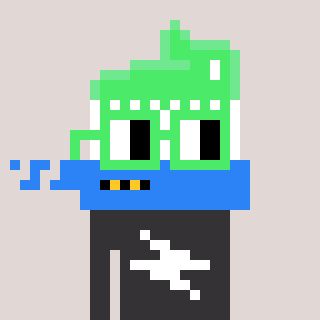
a pixel art character with square light green glasses, a toothbrush-shaped head and a grayscale-colored body on a warm background